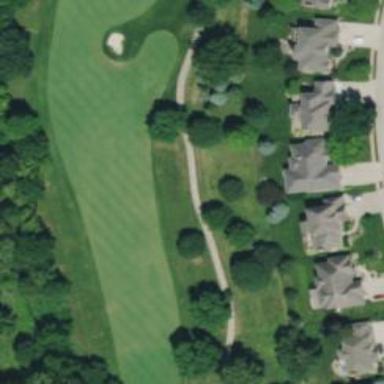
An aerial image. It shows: Scenic golf fairway.